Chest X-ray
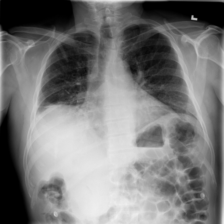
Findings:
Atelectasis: positive
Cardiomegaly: negative
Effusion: negative
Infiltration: negative
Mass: negative
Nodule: negative
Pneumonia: negative
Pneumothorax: negative
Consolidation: negative
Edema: negative
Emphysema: negative
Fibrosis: negative
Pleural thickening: negative
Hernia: negative